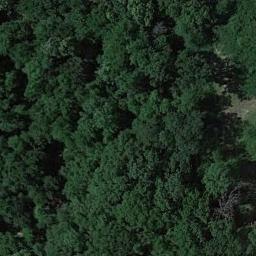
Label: forest